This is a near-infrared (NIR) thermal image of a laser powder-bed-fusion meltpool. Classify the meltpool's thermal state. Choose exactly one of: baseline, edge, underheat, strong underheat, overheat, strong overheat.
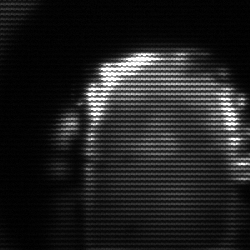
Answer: baseline